Question: Can someone help and shed light as to why am i still getting nulls even though one of the conditions in a table joins specifies that alternative unit cannot be a null.

'''
SELECT DISTINCT
CASE when oplistm.unit_code = 'CASE' then ROUND(oplistm.price / conv_factor,2)
when oplistm.unit_code = 'KG' then ROUND(oplistm.price * conv_factor,2)
WHEN oplistm.unit_code = 'EACH' and stu.converted_unit = 'KG' and stu.converted_unit is not null then ROUND(oplistm.price / conv_factor,2)
WHEN oplistm.unit_code = 'EACH' and stu.converted_unit = 'CASE' and stu.converted_unit is not null then ROUND(oplistm.price * conv_factor,2)
end as 'alternative unit price',
stu.converted_unit as 'alternative unit'
FROM sys030.scheme.oplistm oplistm (nolock)
left join sys030.scheme.stockm stockm (nolock) on stockm.product = oplistm.product_code
LEFT join sys030.scheme.stunitpm as stu (nolock) on stu.product = oplistm.product_code and stockm.warehouse = stu.warehouse and stu.base_name = stockm.unit_code and stu.converted_unit is not null
WHERE oplistm.product_code <>'LIC' and oplistm.product_code <> '' and stockm.product = 'M-47-68-BR-02-XX'
'''
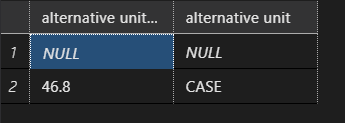
Answer: You have this condition in the 'on' clause of an outer join:
'''
stu.converted_unit is not null
'''
Although it does filter out 'converted_unit' values that are 'NULL', the 'LEFT JOIN' might just add them back in.
So, if you really need this condition, change the 'LEFT JOIN's to 'INNER JOIN's. The first one is, in fact, effectively an 'INNER JOIN' because of the 'WHERE' clause.